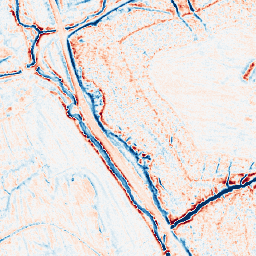
Category: edge_preserving
Decomposition family: anisotropic_diffusion
Decomposition parameters: iterations: 20
kappa: 50
gamma: 0.1
Upsampling method: nearest
Upsampling parameters: scale: 2
Upsampling scale: 2